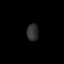
Tissue: skin
Cell type: T cells
Senescence score: 0.7565
Nuclear area (px): 198
Mean DAPI intensity: 47.333